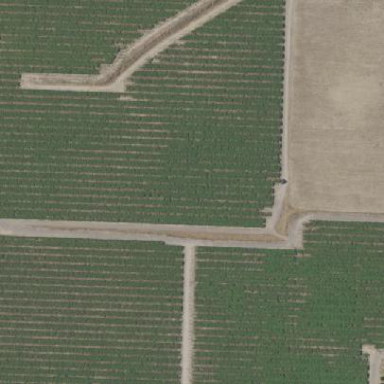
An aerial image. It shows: Vineyard.